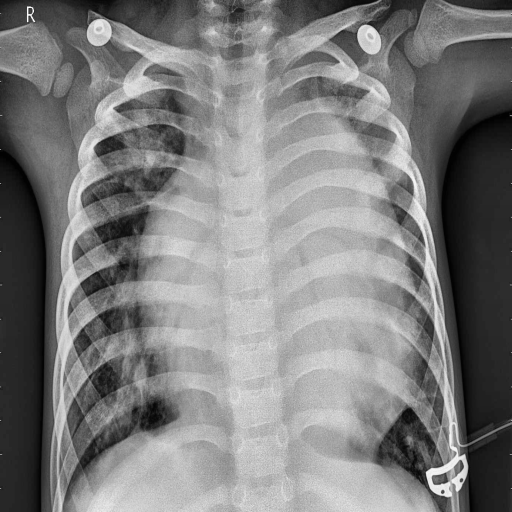
Finding: PNEUMONIA